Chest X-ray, AP view. Patient: 18 years old, sex F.
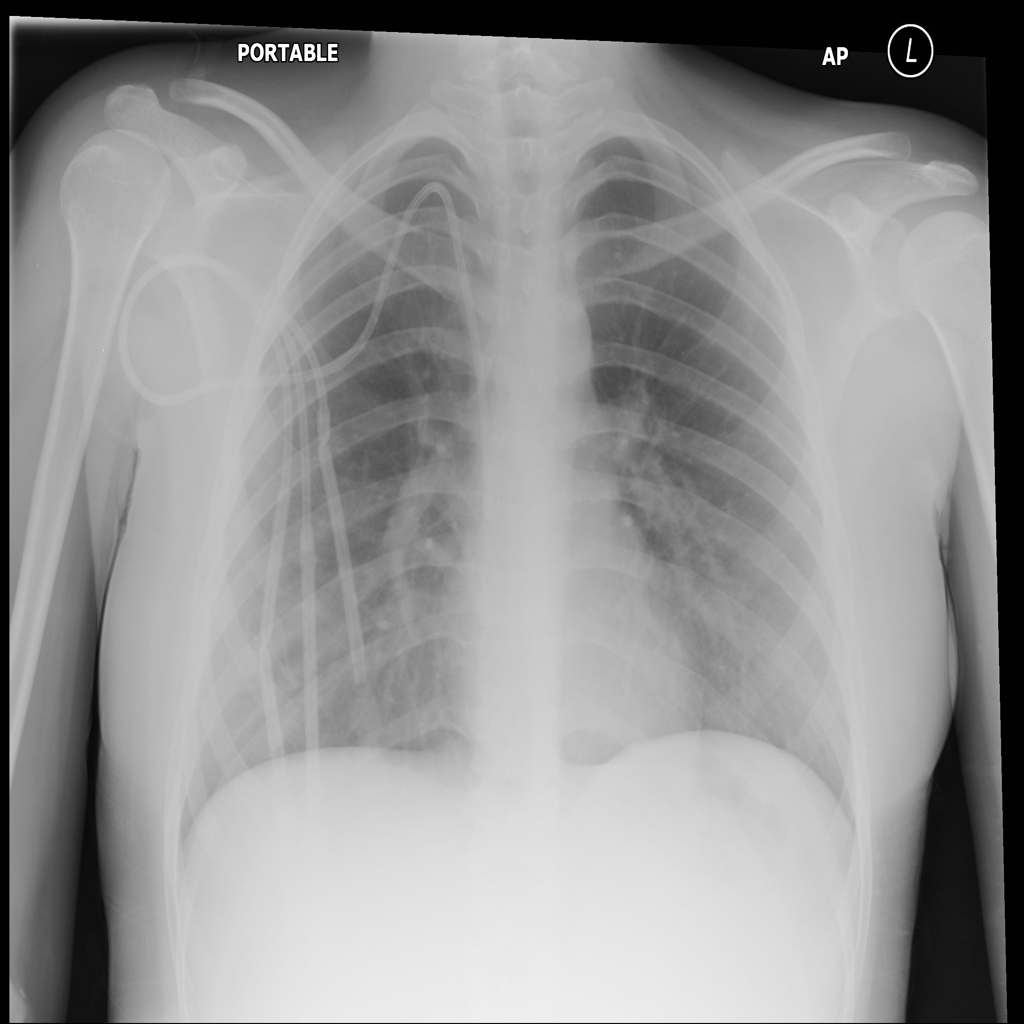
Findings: No Finding